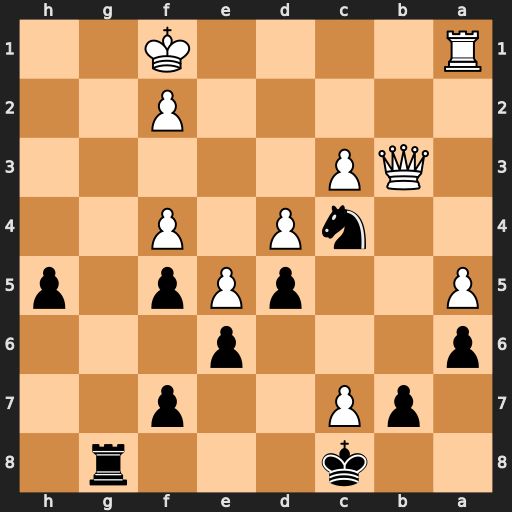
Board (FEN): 2k3r1/1pP2p2/p3p3/P2pPp1p/2nP1P2/1QP5/5P2/R4K2
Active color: b
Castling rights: -
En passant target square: -
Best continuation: Nd2+ Ke2 Nxb3